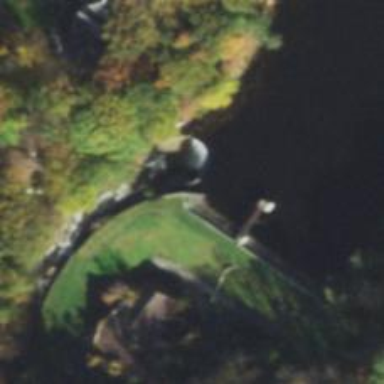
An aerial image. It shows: Dam along waterway.